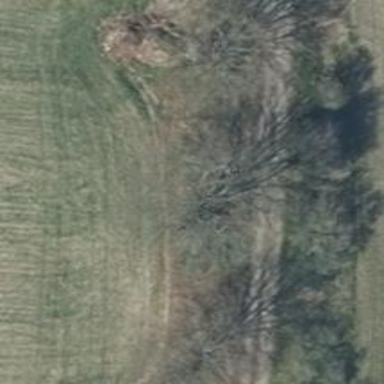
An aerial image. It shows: Deciduous tree with broadleaved leaves.